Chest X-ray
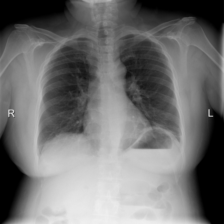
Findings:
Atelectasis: positive
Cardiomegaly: negative
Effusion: negative
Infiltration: negative
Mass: negative
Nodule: negative
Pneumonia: positive
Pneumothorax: negative
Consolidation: negative
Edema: negative
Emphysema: negative
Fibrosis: negative
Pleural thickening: negative
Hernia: negative